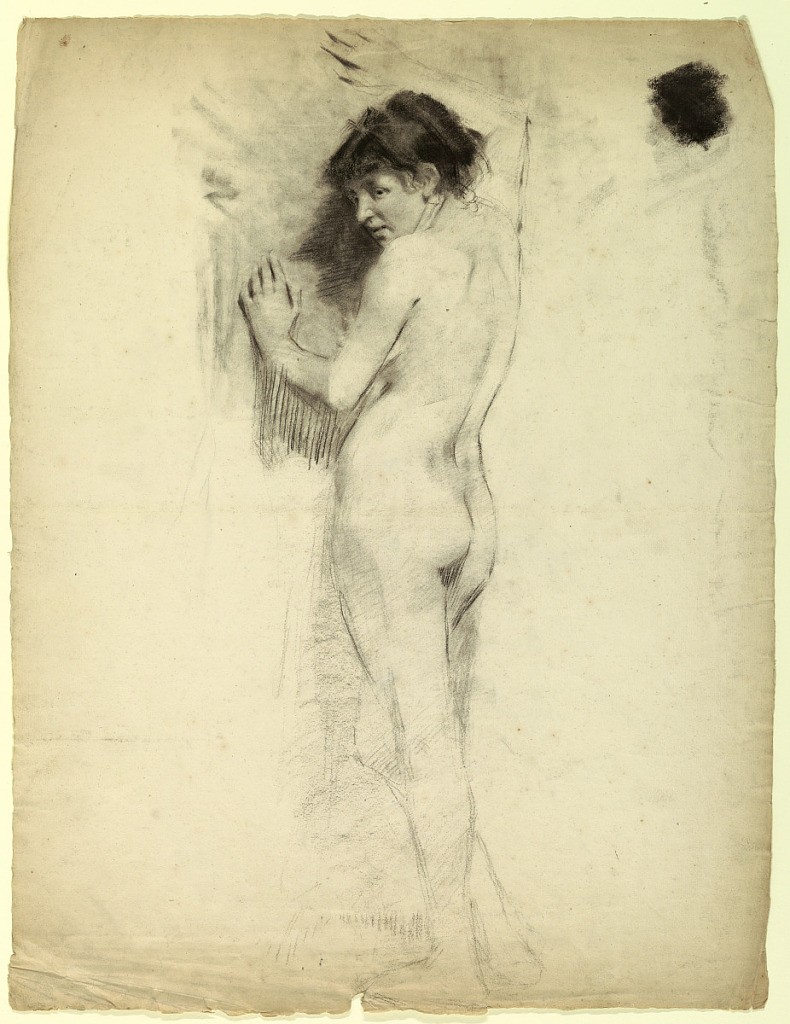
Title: Academic Study of a Female Nude
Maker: Kenyon Cox, American, 1856–1919
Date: ca. 1890
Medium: Charcoal on laid paper
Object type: Drawing
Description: Study of the back side of a nude female figure.  Figure turned towards a wall, looking over left shoulder; hands raised and pressed on the surface.